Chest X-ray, PA view. Patient: 54 years old, sex M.
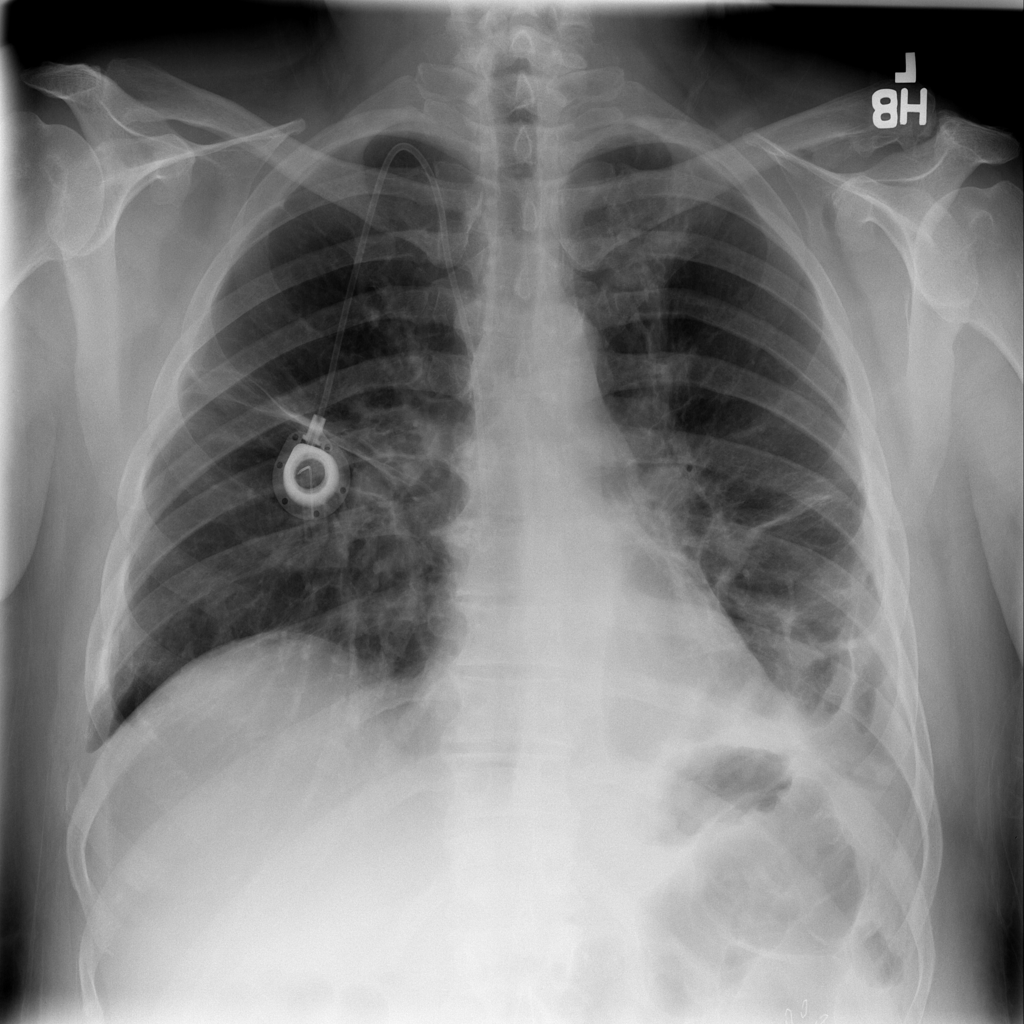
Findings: Atelectasis